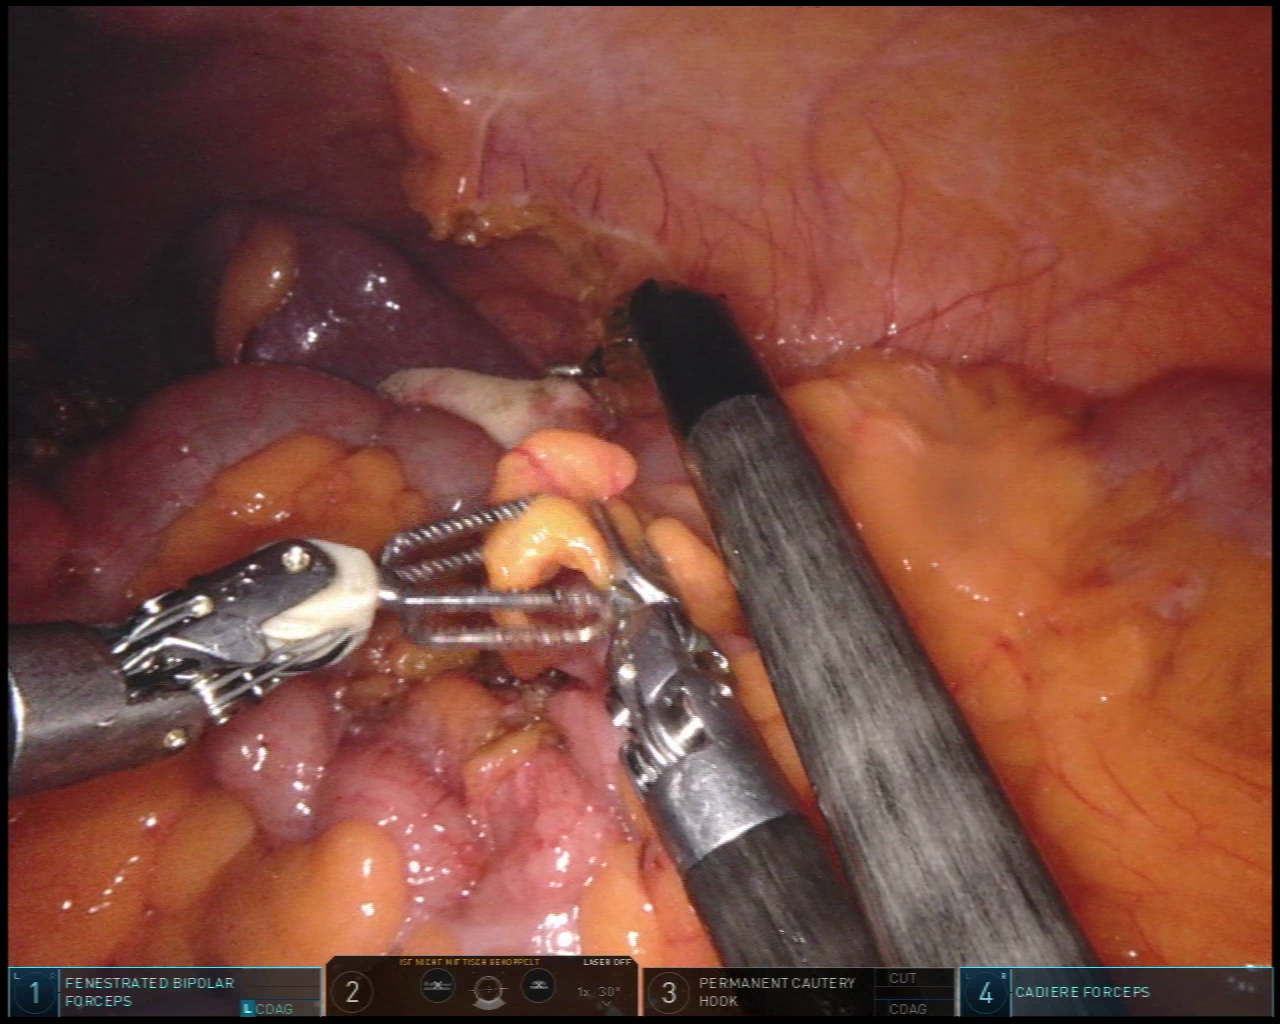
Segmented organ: spleen
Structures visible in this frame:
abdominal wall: yes
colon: yes
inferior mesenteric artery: no
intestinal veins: no
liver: no
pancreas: no
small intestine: no
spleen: yes
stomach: no
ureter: no
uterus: no
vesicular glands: no